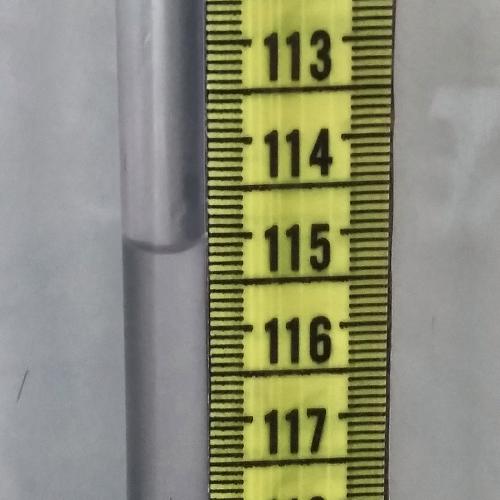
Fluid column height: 115.1 cm